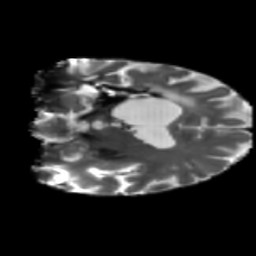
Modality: T2w
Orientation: coronal
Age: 53
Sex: female
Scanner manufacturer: siemens
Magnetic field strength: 3 T
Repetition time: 5.47 s
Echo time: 0.0854 s